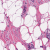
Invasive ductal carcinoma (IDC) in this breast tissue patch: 1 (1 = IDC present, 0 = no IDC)